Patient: sex M, age 34
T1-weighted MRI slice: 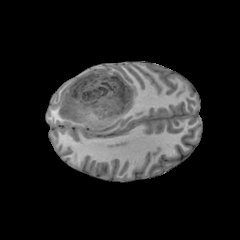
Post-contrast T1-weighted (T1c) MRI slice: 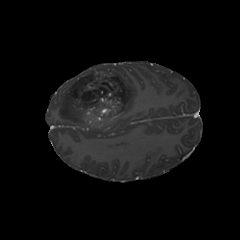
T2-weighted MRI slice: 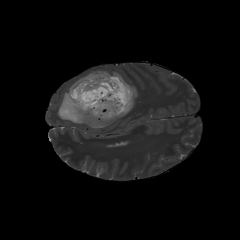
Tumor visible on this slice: yes
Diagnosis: Astrocytoma, IDH-mutant
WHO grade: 4